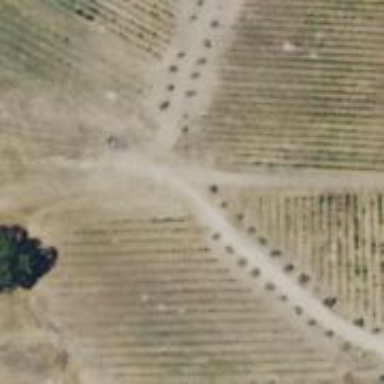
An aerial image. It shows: Vineyard growing grapes.